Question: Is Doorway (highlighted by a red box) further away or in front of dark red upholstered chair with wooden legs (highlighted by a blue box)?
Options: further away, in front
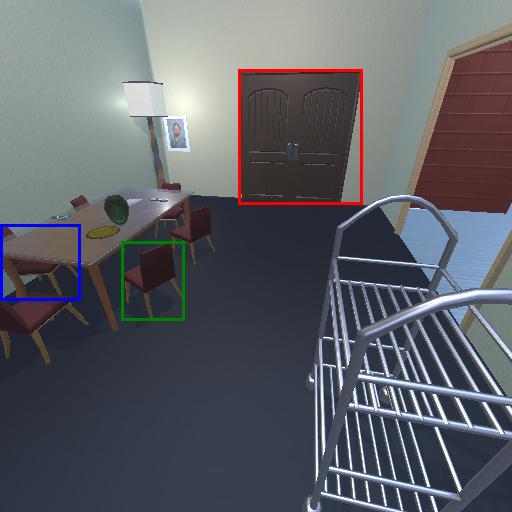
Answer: further away